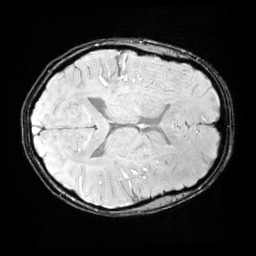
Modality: SWI
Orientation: axial
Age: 13
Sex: female
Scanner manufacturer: siemens
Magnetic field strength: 3 T
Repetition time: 0.027 s
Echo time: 0.02 s